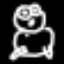
Label: frog